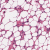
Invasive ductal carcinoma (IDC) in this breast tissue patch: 0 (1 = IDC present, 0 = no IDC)